Question: I am using Three.js to generate a polyhedron with differing colors and text on each face, generated from a canvas element. For now, I'm sticking with polyhedra for which Three.js includes native classes, but at some point, I'd like to branch out into more irregular shapes.
There are a number of examples available online (including StackOverflow posts, like <URL> that explain how to do this with cubes. I haven't succeeded in finding any samples that show the same technique applied to non-cubes, but for the most part, the same process that works for CubeGeometry also works for TetrahedronGeometry and so forth.
Here's a simplified version of the code I'm using to generate the polyhedron:
'''
switch (shape) {
case "ICOSAHEDRON" :
// Step 1: Create the appropriate geometry.
geometry = new THREE.IcosahedronGeometry(PolyHeatMap.GEOMETRY_CIRCUMRADIUS);
// Step 2: Create one material for each face, and combine them into one big
// MeshFaceMaterial.
material = new THREE.MeshFaceMaterial(createMaterials(20, textArray));
// Step 3: Pair each face with one of the materials.
for (x = 0; face = geometry.faces[x]; x++)
{
face.materialIndex = x;
}
break;
// And so on, for other shapes.
}
function createTexture (title, color) {
var canvas = document.createElement("canvas");
// Magical canvas generation happens here.
var texture = new THREE.Texture(canvas);
texture.needsUpdate = true;
return new THREE.MeshLambertMaterial({ map : texture });
}
function createMaterials (numFacets, textArray)
{
var materialsArray = [],
material;
for (var x = 0, xl = numFacets; x < xl; x++)
{
material = createTexture(textArray[x], generateColor(textArray[x]));
material.side = THREE.DoubleSide;
materials.push(oMaterial);
}
return materials;
}
'''
Cubes render perfectly using this technique, but with other polyhedra, the textures do not behave as expected:

It's hard to explain precisely what's happening here. Essentially, each face is displaying the correct texture, but the texture itself has been stretched and shifted as if to cover the entire polyhedron. In other words - looking at the shape dead-on - the upper-left face is only showing the upper-left portion of its texture, the upper-right face is only showing the upper-right portion, and so on.
The faces on the opposite side of the polyhedron shows no texture detail at all; only colors.
I had no experience with 3D rendering prior to experimenting with Three.js, so I imagine that there's some step I'm missing that is handled automatically by CubeGeometry but not its sister classes. I'd refer to other examples that have been posted, but most examples are rendering cubes, and those that don't are usually using solid colors.
What needs to happen for the textures on the non-cube shapes to be scaled and centered properly?
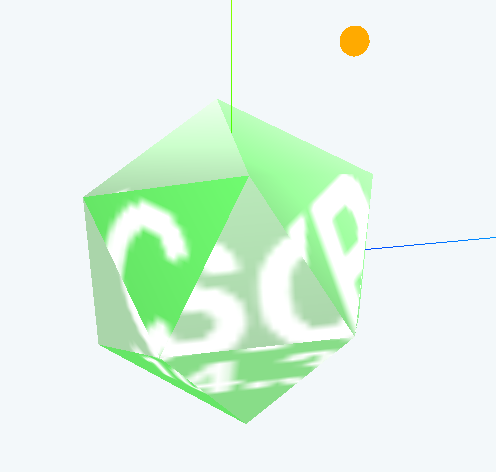
Answer: You need to set new UVs.
I made a simple example how to do it, don't know if it's the best way.
<URL>
Update
'''
geometry.faceVertexUvs[0] = [];
for(var i = 0; i < geometry.faces.length; i++){
// set new coordinates, all faces will have same mapping.
geometry.faceVertexUvs[0].push([
new THREE.Vector2( 0,0 ),
new THREE.Vector2( 0,1 ),
new THREE.Vector2( 1,1),
]);
}
'''